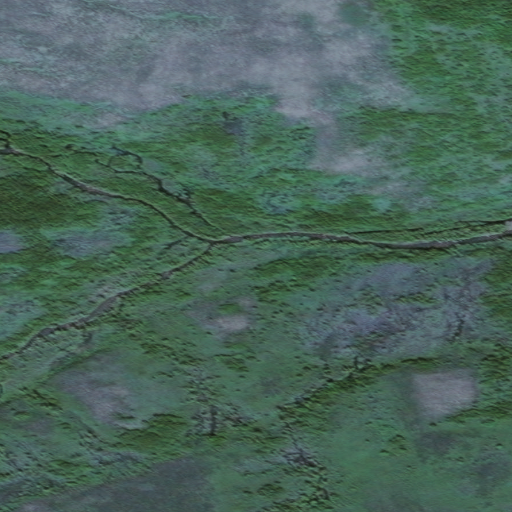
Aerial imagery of valley in Alaska named Little Joe Gulch containing only unknown